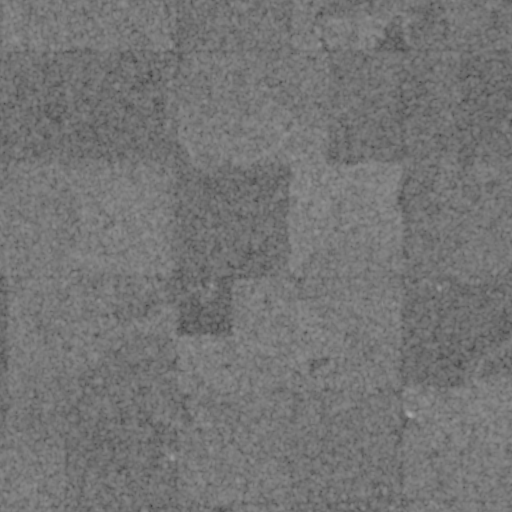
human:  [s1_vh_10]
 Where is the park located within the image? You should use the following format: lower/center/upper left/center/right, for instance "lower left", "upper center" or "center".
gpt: The park is located in the upper right of the image.
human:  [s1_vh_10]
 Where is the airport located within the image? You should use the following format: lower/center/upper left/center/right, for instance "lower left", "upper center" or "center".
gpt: There is no airport in the image.

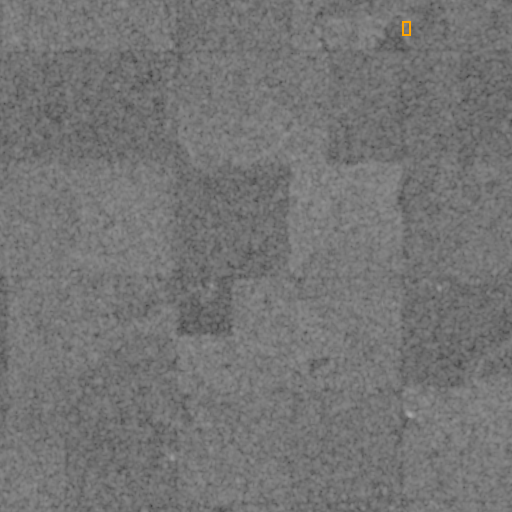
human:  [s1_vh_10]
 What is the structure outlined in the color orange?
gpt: The structure outlined in orange is a park.
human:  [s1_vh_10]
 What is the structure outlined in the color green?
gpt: There is no green outline.